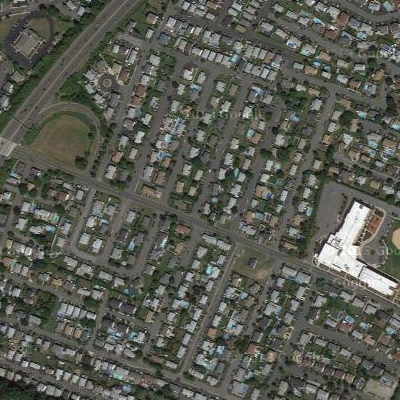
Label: Resident